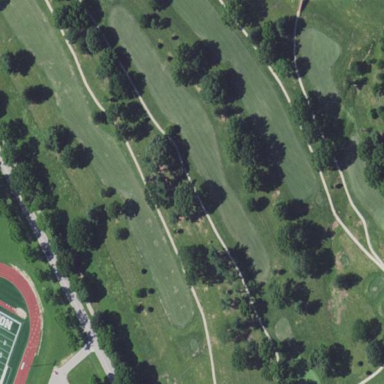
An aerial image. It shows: Lush grass fairway on golf course.